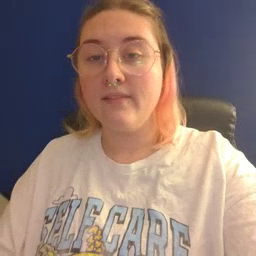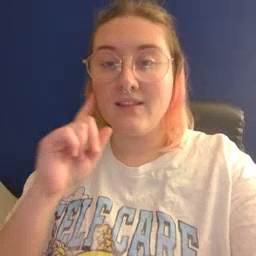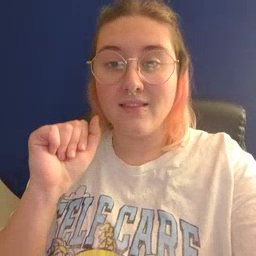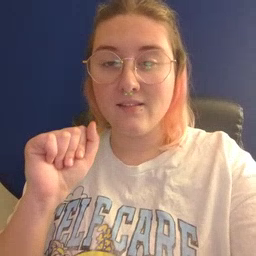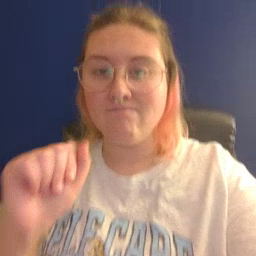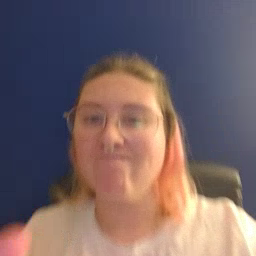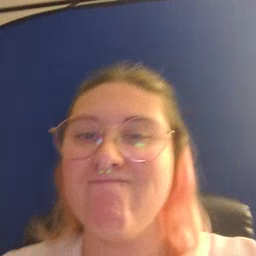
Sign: loud